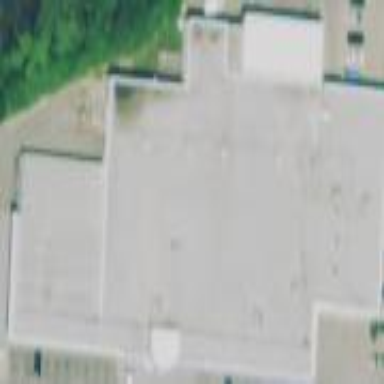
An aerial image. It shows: Building housing car shop.